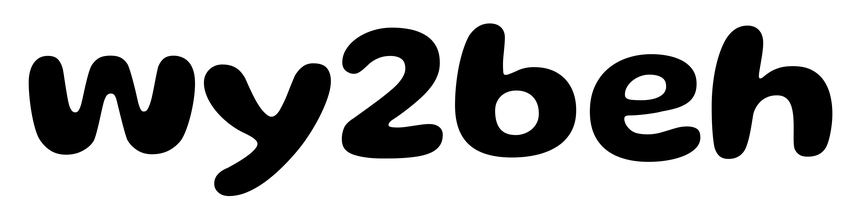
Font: Gluten_SemiBold